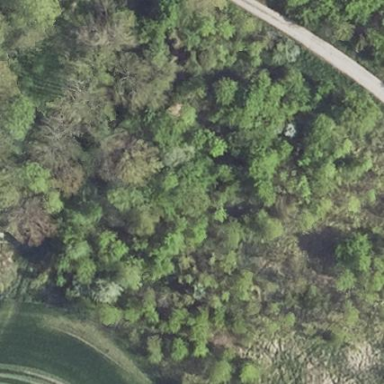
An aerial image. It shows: Forest with broadleaved trees that are deciduous.